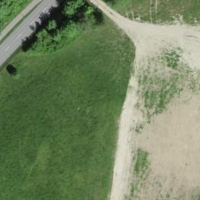
EUNIS habitat code: 25
Species observed at this site:
Corvus corone
Sylvia borin
Aegithalos caudatus
Jynx torquilla
Sylvia atricapilla
Poecile palustris
Cuculus canorus
Erithacus rubecula
Dryocopus martius
Certhia familiaris
Phoenicurus ochruros
Phoenicurus phoenicurus
Cyanistes caeruleus
Sturnus vulgaris
Chloris chloris
Troglodytes troglodytes
Pyrrhula pyrrhula
Corvus frugilegus
Passer domesticus
Passer montanus
Turdus merula
Saxicola rubetra
Hirundo rustica
Milvus migrans
Milvus milvus
Turdus pilaris
Regulus regulus
Oriolus oriolus
Coccothraustes coccothraustes
Phylloscopus trochilus
Motacilla alba
Certhia brachydactyla
Tachybaptus ruficollis
Anthus trivialis
Turdus philomelos
Oenanthe oenanthe
Emberiza citrinella
Anthus spinoletta
Dendrocopos major
Buteo buteo
Anthus pratensis
Muscicapa striata
Phylloscopus collybita
Luscinia megarhynchos
Gallinula chloropus
Alauda arvensis
Dendrocoptes medius
Pica pica
Sitta europaea
Garrulus glandarius
Columba livia
Saxicola rubicola
Falco tinnunculus
Picus viridis
Acrocephalus scirpaceus
Emberiza calandra
Pluvialis apricaria
Anas platyrhynchos
Linaria cannabina
Fringilla coelebs
Regulus ignicapilla
Lanius collurio
Tadorna tadorna
Carduelis carduelis
Columba palumbus
Nycticorax nycticorax
Dryobates minor
Fringilla montifringilla
Parus major
Ciconia ciconia